Question: I'm not an expert at SQL and i'm not even sure if this type of query is doable.
I want to return a count(*) for each "MediaTypeID" for each Month based off of "MediaDate".
Any help would be greatly appreciated!
Thanks.
My Table looks like:

The Table Data looks like:
'''
1 | 1 | Funny Cat Video | 2006-01-25 00:00:00.000
2 | 1 | Funny Dog Video | 2006-01-20 00:00:00.000
3 | 2 | Angry Birds Game | 2006-03-13 00:00:00.000
4 | 4 | Blonde Joke | 2006-03-16 00:00:00.000
5 | 3 | Goofy Clown Picture | 2006-02-27 00:00:00.000
6 | 2 | Racing Game | 2006-02-10 00:00:00.000
7 | 1 | Star Wars Video | 2006-07-15 00:00:00.000
'''
The query would return 12 rows of results for Jan-Dec looking like:
'''
Month | MediaTypeID1Count | MediaTypeID2Count | MediaTypeID3Count | MediaTypeID4Count
Jan | 400 | 255 | 15 | 65
Feb | 100 | 25 | 75 | 35
Mar | 320 | 155 | 50 | 99
Apr | 56 | 0 | 98 | 313
'''
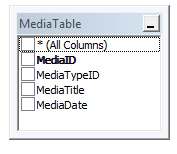
Answer: This type of data transformation is known as a <URL>. SQL Server 2005+ has a pivot function that can be implemented:
'''
select month,
[1] MediaType1_count,
[2] MediaType2_count,
[3] MediaType3_count,
[4] MediaType4_count
from
(
select
mediatypeid,
datename(m, mediadate) Month,
datepart(m, mediadate) monnum
from yourtable
) src
pivot
(
count(mediatypeid)
for mediatypeid in ([1], [2], [3], [4])
) piv
order by monnum
'''
See <URL>
If you have an unknown number of values that you want to transpose into columns, then you can use dynamic sql:
'''
DECLARE @cols AS NVARCHAR(MAX),
@colNames AS NVARCHAR(MAX),
@query AS NVARCHAR(MAX)
select @cols = STUFF((SELECT distinct ',' + QUOTENAME(mediatypeid)
from yourtable
FOR XML PATH(''), TYPE
).value('.', 'NVARCHAR(MAX)')
,1,1,'')
select @colNames = STUFF((SELECT distinct ', ' + QUOTENAME(mediatypeid) +' as MediaType' + cast(mediatypeid as varchar(50))+'_Count'
from yourtable
FOR XML PATH(''), TYPE
).value('.', 'NVARCHAR(MAX)')
,1,1,'')
set @query = 'SELECT month,' + @colNames + ' from
(
select mediatypeid,
datename(m, mediadate) Month,
datepart(m, mediadate) monnum
from yourtable
) x
pivot
(
count(mediatypeid)
for mediatypeid in (' + @cols + ')
) p
order by monnum'
execute(@query)
'''
See <URL>
The result will look like:
'''
| MONTH | MEDIATYPE1_COUNT | MEDIATYPE2_COUNT | MEDIATYPE3_COUNT | MEDIATYPE4_COUNT |
----------------------------------------------------------------------------------------
| January | 2 | 0 | 0 | 0 |
| February | 0 | 1 | 1 | 0 |
| March | 0 | 1 | 0 | 1 |
| July | 1 | 0 | 0 | 0 |
'''